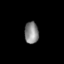
Tissue: skin
Cell type: Epithelial cells
Senescence score: 0.2717
Nuclear area (px): 302
Mean DAPI intensity: 134.073